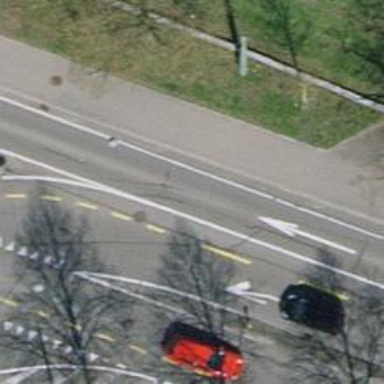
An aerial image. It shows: Primary highway with trolley wires.